Question: Aight so I want to draw a triangle like so:

Currently I'm using a combination of a CAShapeLayer and creating the path with a UIBezierPath (the code is below) and then applying that as a mask for another layer (self.layer as I'm in a UIView subclass and rather than setting layerclass I'm doing it this way so I can preserve the initial layer)
anyways the code:
'''
_bezierPath = [[UIBezierPath bezierPath] retain];
#define COS30 <PHONE>
#define SIN30 0.5
[_bezierPath moveToPoint:(CGPoint){self.frame.size.width/2.f-r*SIN30,r*COS30}];
[_bezierPath addArcWithCenter:(CGPoint){self.frame.size.width/2.f,r*COS30*2.f} radius:r startAngle:2*M_PI/3.f endAngle:M_PI/3.f clockwise:YES];
[_bezierPath addLineToPoint:(CGPoint){self.frame.size.width-r*SIN30,self.frame.size.height-r*COS30}];
[_bezierPath addArcWithCenter:(CGPoint){self.frame.size.width-r*SIN30-r,self.frame.size.height-r*COS30} radius:r startAngle:0.f endAngle:-M_PI/3.f clockwise:YES];
[_bezierPath addLineToPoint:(CGPoint){r*SIN30,self.frame.size.height-r*COS30}];
[_bezierPath addArcWithCenter:(CGPoint){r*SIN30+r,self.frame.size.height-r*COS30} radius:r startAngle:4*M_PI/3.f endAngle:M_PI clockwise:YES];
[_bezierPath closePath];
CAShapeLayer *s = [CAShapeLayer layer];
s.frame = self.bounds;
s.path = _bezierPath.CGPath;
self.layer.mask = s;
self.layer.backgroundColor = [SLInsetButton backgroundColorForVariant:SLInsetButtonColorForSLGamePieceColor(_color)].CGColor;
'''
and unfortunately the result is not what I was looking for, instead the corners become little knobs (as if its turning too much)
Thanks in advance
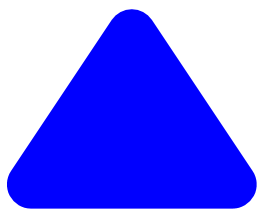
Answer: A brilliant friend (John Heaton in case you run into him, he's pretty awesome) reminded me of the lineCap and lineJoin properties that core graphics deploys.
Somewhere:
'''
#define border (10.f)
'''
And in your interface:
'''
@property (nonatomic, strong) UIBezierPath *bezierPath;
'''
And in your init, create a short path like this:
'''
CGFloat inset = border / 2.f;
UIBezierPath *bezierPath = [UIBezierPath bezierPath];
[bezierPath moveToPoint:(CGPoint){ self.frame.size.width/2.f, inset }];
[bezierPath addLineToPoint:(CGPoint){ self.frame.size.width - inset, self.frame.size.height - inset }];
[bezierPath addLineToPoint:(CGPoint){ a, self.frame.size.height - a }];
[bezierPath closePath];
self.bezierPath = bezierPath;
'''
And then in your 'drawRect:' method do something like the following:
'''
CGContextRef c = UIGraphicsGetCurrentContext(), context = c;
CGColorRef col = [UIColor redColor].CGColor;
CGColorRef bcol = [UIColor redColor].CGColor;
CGContextSetFillColorWithColor(c, col);
CGContextSetStrokeColorWithColor(c, bcol);
CGContextSetLineWidth(c, border);
CGContextSetLineJoin(c, kCGLineJoinRound);
CGContextSetLineCap(c, kCGLineCapRound);
CGContextAddPath(c, self.bezierPath.CGPath);
CGContextStrokePath(c);
CGContextAddPath(c, self.bezierPath.CGPath);
CGContextFillPath(c);
'''
And that will properly give you rounded corners on a triangle, also with the option to have a border or outline